【题型】选择题　【知识点】立体几何　【难度】easy
与长方体中任意一条棱既不平行也不相交的棱有（ \quad ）

\vspace{0.5cm}

\noindent A. 2 条 \quad\quad\quad B. 4 条 \quad\quad\quad C. 6 条 \quad\quad\quad D. 8 条
【解答】

\noindent \textbf{【答案】} B

\noindent \textbf{【分析】} 根据题意，画出图形即可得出结论．

\noindent \textbf{【解析】} 解：看图以$AB$为例，与它既不平行也不相交的棱有$HD$、$GC$、$HE$和$GF$，共4条，
故选：B．

\noindent \textbf{【点睛】} 此题考查的是长方体的特征，根据题意画出图形是解决此题的关键．

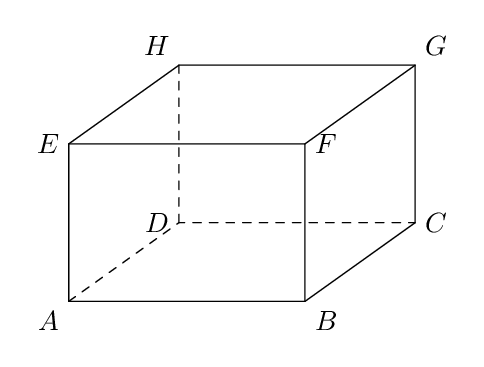